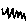
Label: zigzag